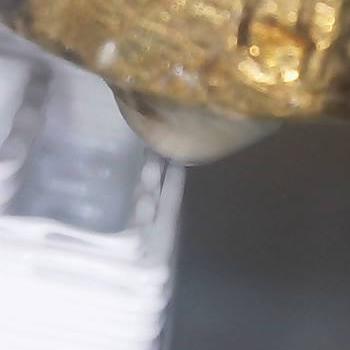
Flow rate: 47%